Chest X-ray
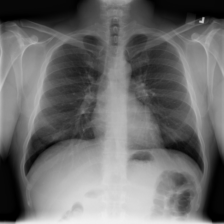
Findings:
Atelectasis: negative
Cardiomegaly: negative
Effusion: negative
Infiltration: negative
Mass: negative
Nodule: negative
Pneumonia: negative
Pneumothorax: negative
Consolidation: negative
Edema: negative
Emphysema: negative
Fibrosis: negative
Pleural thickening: negative
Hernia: negative